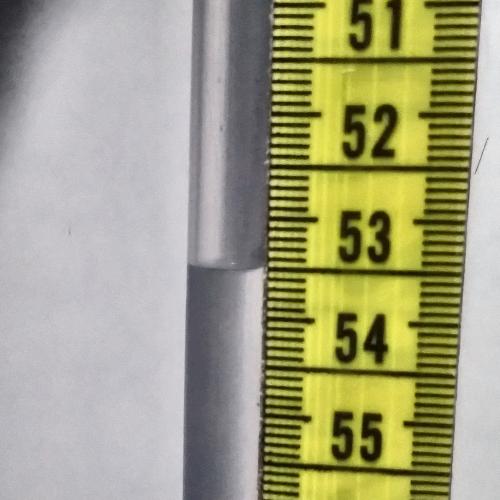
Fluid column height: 53.5 cm